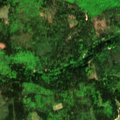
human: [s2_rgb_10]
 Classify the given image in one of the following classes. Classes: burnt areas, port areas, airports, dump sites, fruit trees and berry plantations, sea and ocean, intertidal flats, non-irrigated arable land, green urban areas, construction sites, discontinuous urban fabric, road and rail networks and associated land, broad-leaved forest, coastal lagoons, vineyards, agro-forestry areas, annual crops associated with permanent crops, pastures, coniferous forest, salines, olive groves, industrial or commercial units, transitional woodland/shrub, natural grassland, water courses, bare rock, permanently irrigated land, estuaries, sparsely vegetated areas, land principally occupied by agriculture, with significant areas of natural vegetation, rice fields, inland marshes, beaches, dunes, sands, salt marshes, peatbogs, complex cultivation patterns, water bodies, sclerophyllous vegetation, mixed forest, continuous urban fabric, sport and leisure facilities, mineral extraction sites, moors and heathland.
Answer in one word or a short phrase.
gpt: broad-leaved forest, coniferous forest, mixed forest